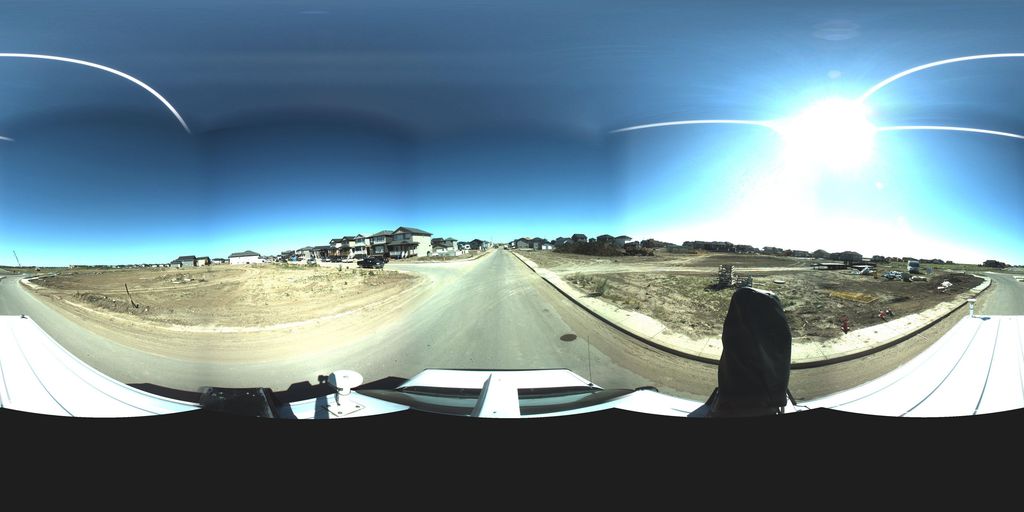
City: saskatoon